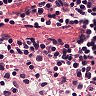
Metastatic tissue present: no